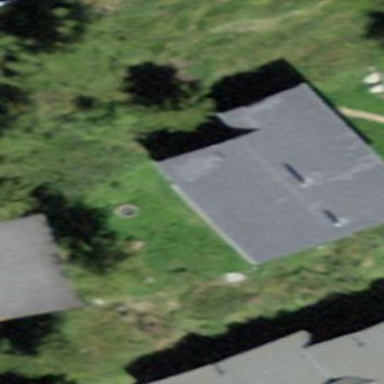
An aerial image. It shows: Part of building.